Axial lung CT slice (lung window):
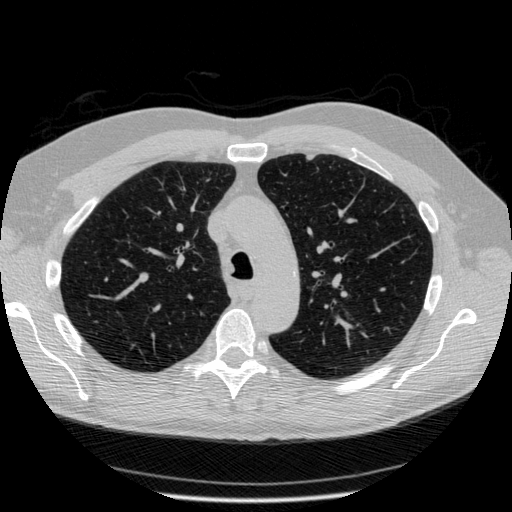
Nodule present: no